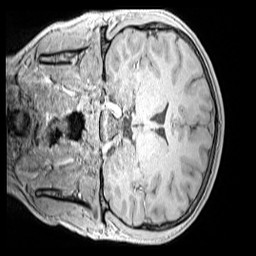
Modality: MP2RAGE
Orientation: coronal
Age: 12
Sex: male
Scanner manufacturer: siemens
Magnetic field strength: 3 T
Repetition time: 4 s
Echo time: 0.00299 s